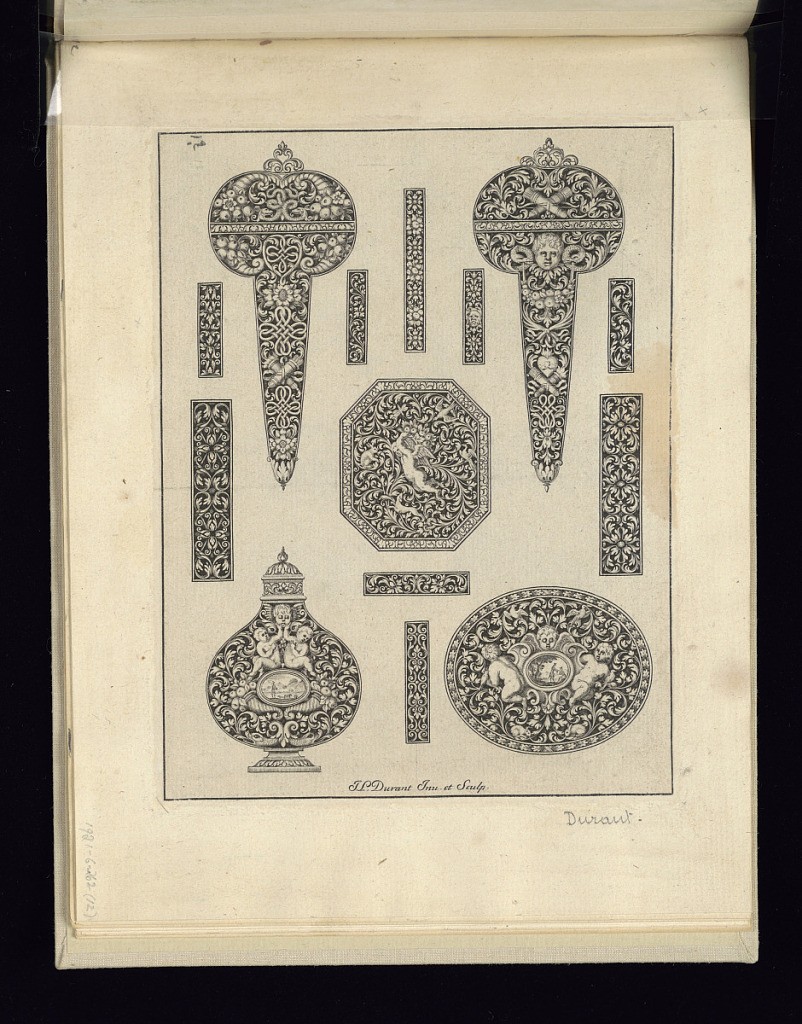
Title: Ornament Designs for Flacons, Friezes, and Oval Covers
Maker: Jean Louis Durant, Swiss, 1654–1718
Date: ca. 1682
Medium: Engraving on laid paper
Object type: Print
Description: Page of ornament designs for rectangular friezes, flacons, and box or watch covers.